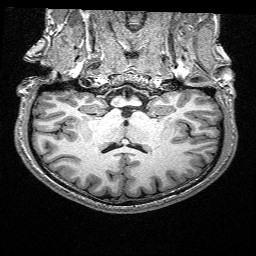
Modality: T1w
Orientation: sagittal
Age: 23
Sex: male
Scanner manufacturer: siemens
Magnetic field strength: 3 T
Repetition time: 2.4 s
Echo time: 0.03 s